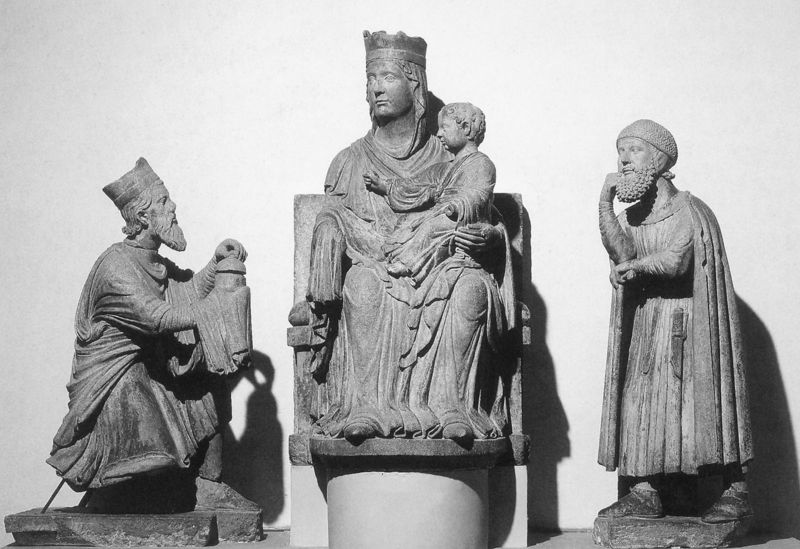
Titel: Anbetung der Könige
Institution: Venedig, Seminario Patriarcale
Schlagwörter: gruppe, mann, schatten, umhang, sitzen, frau, hut, hüte, männer, stuhl, säule, bart, falten, messer, sockel, stein, figur, gewand, mantel, sitzend, stehend, drei, kind, mutter, personen, krone, skulptur, statue, kopfbedeckung, schuhe, füsse, figuren, könig, thron, plastik, gefäß, fuss, schwert, knien, geschenk, altar, statuen, christus, jesus, kniend, mittelalter, nachdenkend, könige, königin, heilige, maria, anbetung, gabe, hirte, josef, kniefall, bildhauer, magier, jesuskind, figurengruppe, gaben, nikolaus, vollplastik, darbietung, schß, hl 3 könige, jeseus, heiligen kaenige